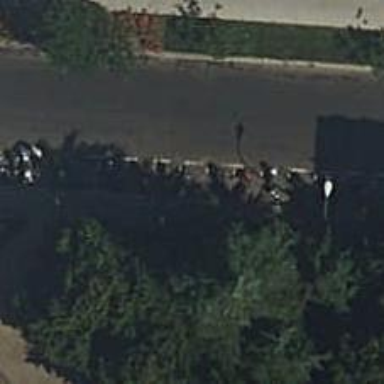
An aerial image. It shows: Motorcycle parking facility.